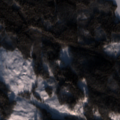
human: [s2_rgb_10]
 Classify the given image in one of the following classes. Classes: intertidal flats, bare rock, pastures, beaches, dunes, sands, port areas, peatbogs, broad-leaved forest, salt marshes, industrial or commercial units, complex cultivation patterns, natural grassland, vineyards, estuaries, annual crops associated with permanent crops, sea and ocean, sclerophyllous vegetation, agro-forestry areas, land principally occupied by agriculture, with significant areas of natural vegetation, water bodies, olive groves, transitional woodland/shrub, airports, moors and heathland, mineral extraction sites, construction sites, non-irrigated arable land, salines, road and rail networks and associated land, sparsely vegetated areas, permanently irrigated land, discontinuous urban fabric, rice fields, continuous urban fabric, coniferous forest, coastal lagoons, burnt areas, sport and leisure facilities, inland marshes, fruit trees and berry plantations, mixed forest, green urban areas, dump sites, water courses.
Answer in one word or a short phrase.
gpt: coniferous forest, mixed forest, transitional woodland/shrub, water bodies